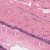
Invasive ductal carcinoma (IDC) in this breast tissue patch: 0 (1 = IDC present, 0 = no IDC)